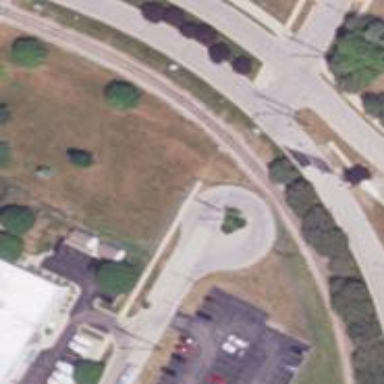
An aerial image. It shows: Turning loop on the road.